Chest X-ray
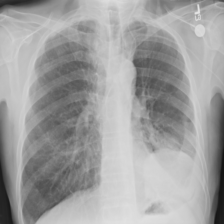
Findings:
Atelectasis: negative
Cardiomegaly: negative
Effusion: negative
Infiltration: negative
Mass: negative
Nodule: negative
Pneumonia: negative
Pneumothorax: negative
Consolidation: negative
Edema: negative
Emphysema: negative
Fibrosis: negative
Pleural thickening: negative
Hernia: negative